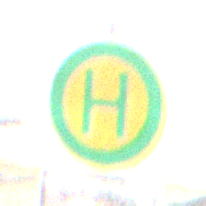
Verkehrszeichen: Haltestelle
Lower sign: ZeitangabenMitBeschraenkungAufWochentage5
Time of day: MorningAfternoon
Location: Outdoor (Suburban)
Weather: PartlyCloudy
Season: NotSpecified
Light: Natural